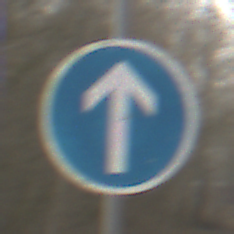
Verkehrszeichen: VorgeschriebeneFahrtrichtungGeradeaus
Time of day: MorningAfternoon
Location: Outdoor (Nature)
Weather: PartlyCloudy
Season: Winter
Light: Natural